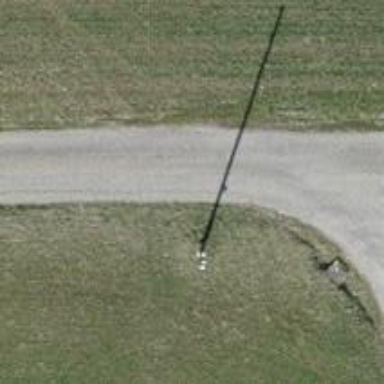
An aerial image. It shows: Power pole.